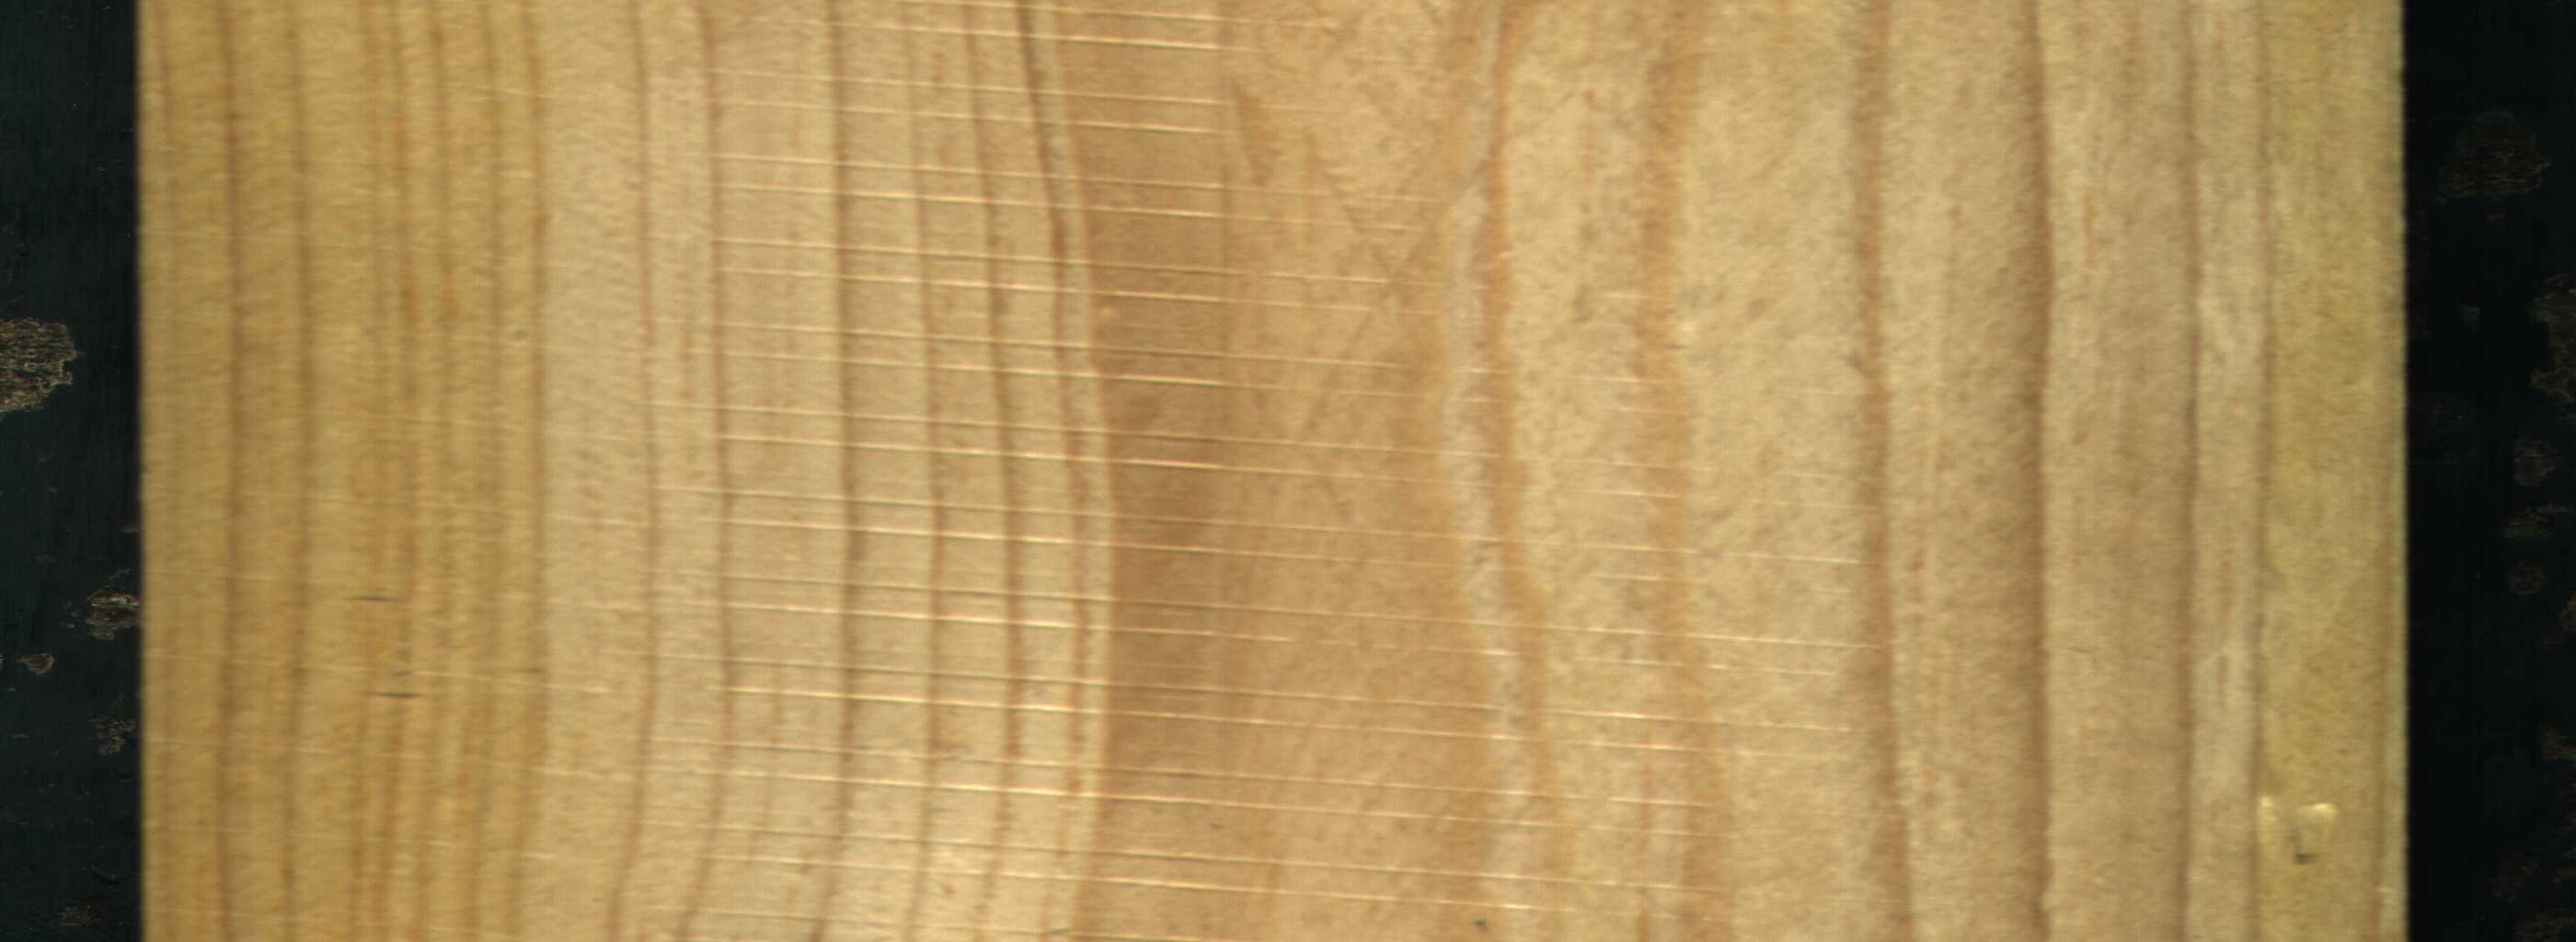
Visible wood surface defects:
resin